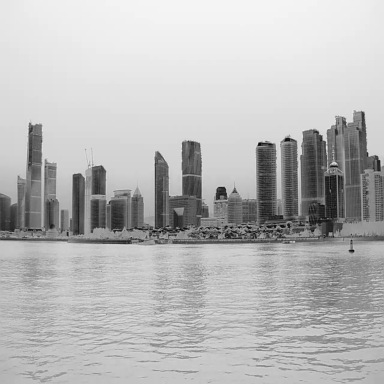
There is a canoe in the infrared image.